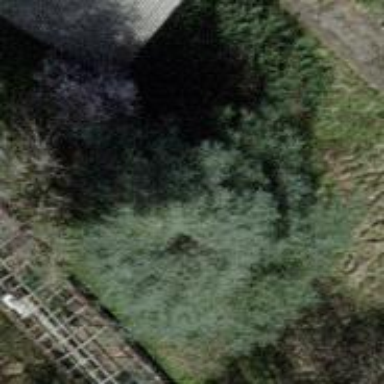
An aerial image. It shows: Evergreen needle-leaved tree.